Field crop: maize
Growth stage: 2
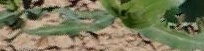
Species: maize